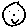
Label: smiley face